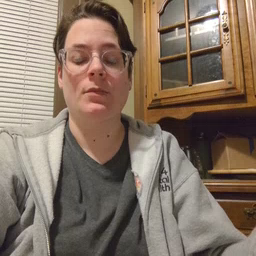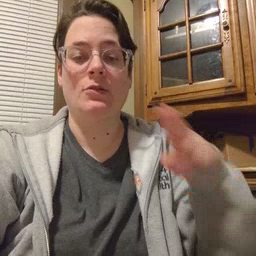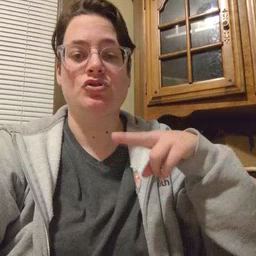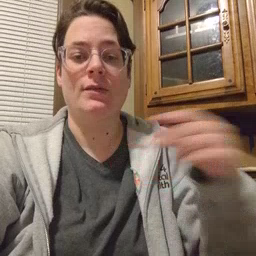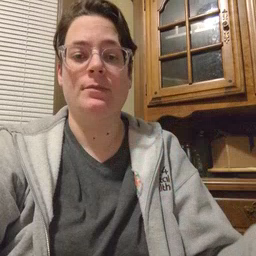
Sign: chair